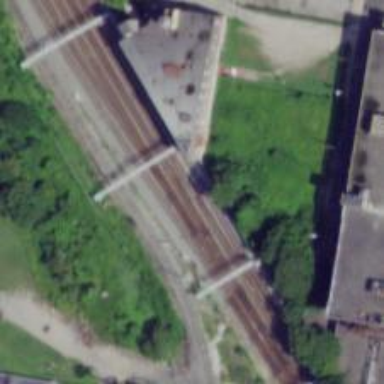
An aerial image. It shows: Railway with electrified contact lines.